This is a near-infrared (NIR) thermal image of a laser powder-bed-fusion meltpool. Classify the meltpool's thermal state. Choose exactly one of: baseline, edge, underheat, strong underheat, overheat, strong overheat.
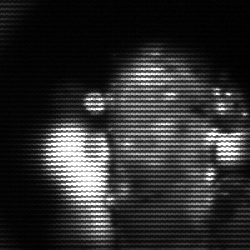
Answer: strong underheat